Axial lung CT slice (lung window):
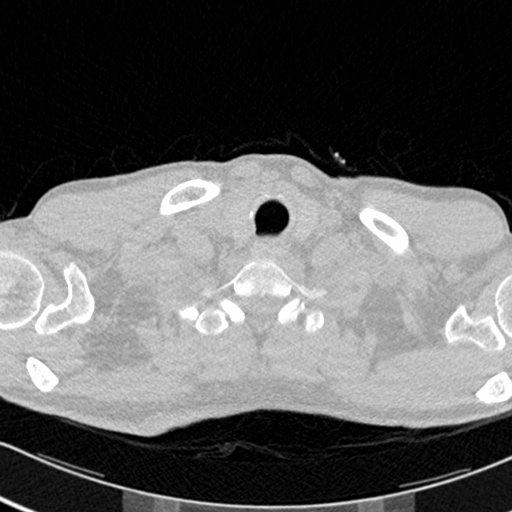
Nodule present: no